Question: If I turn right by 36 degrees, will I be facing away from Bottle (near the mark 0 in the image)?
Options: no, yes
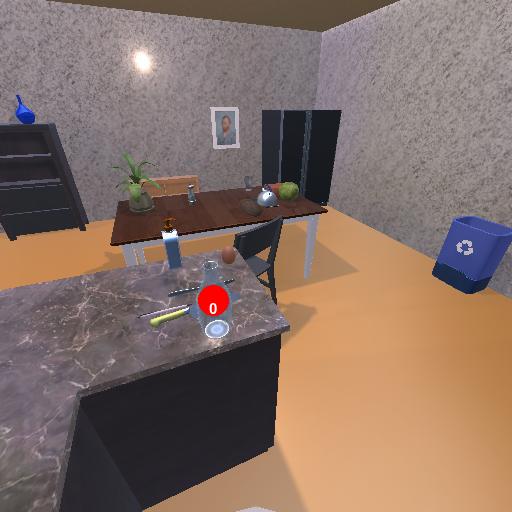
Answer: no